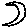
Label: moon